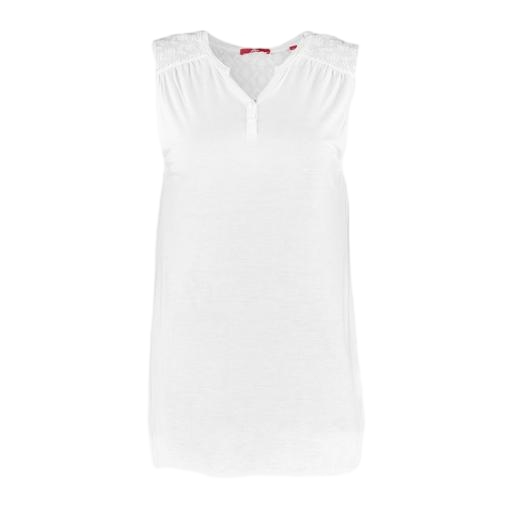
white sleeveless button, white plus size sleeveless shirt, white lace-front jersey top, white background